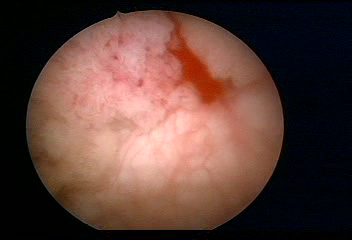
Modality: WLC
Class: Malignant
Subclass: LowGradePapillary
Lesion: L1
Stage: Ta
Morphology: Papillary
Bladder cancer association: Yes
Annotated structures: Tumor